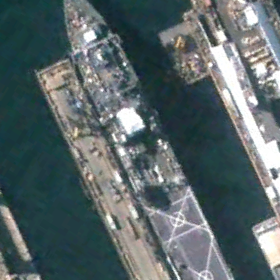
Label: combat